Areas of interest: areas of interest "Sky City Cloud Gathering City"
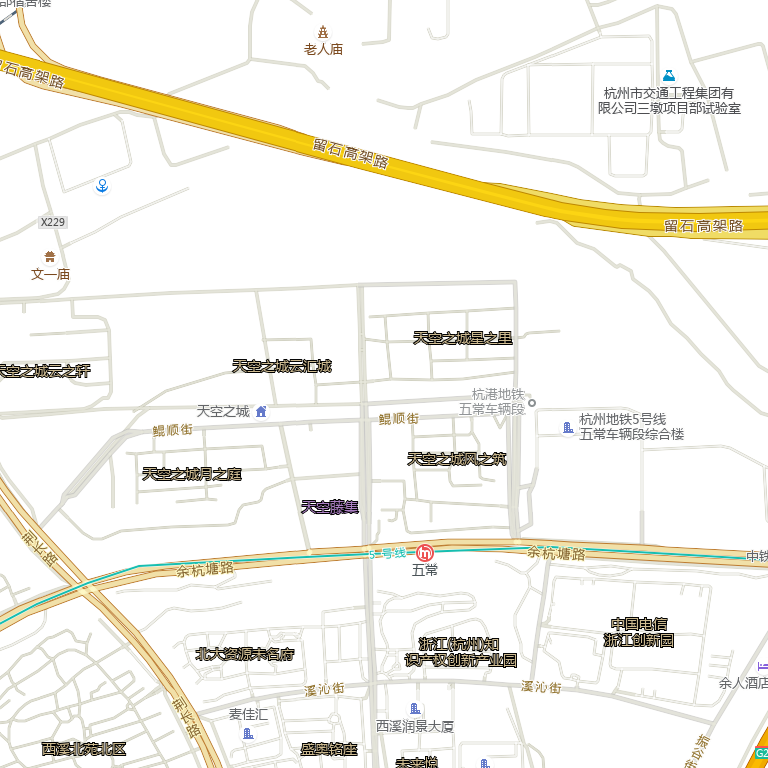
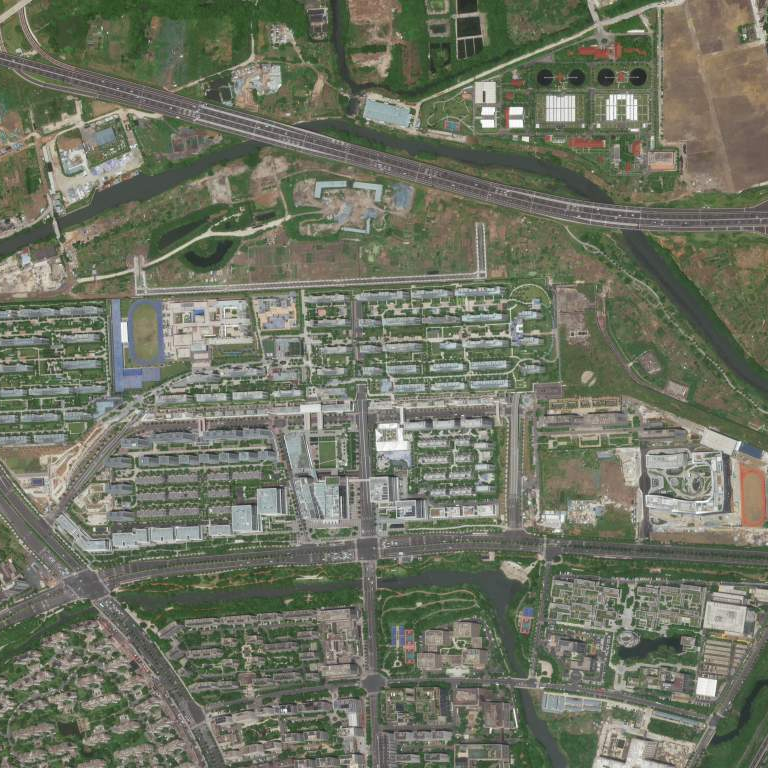